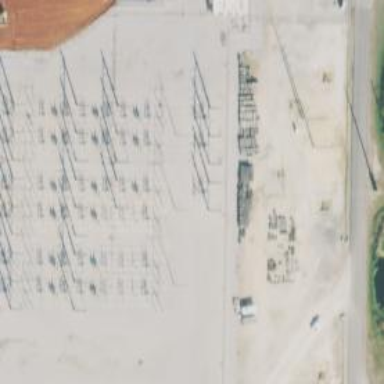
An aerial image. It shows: Switch used for power control.